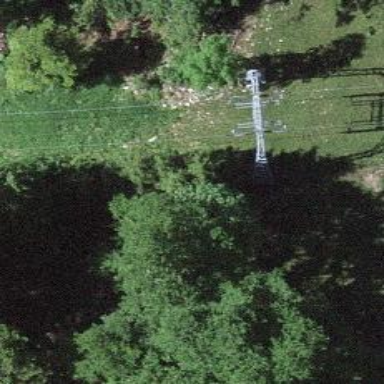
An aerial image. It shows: Pylon used for aerialway.